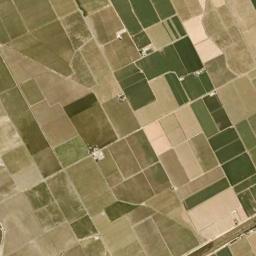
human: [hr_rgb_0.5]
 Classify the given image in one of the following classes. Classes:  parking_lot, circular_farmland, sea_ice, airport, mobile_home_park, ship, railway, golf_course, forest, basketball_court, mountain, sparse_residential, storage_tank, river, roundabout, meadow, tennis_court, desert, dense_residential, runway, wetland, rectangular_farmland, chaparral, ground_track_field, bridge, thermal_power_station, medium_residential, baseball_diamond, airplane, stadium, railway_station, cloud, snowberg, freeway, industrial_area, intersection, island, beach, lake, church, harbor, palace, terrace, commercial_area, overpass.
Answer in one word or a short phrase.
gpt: rectangular_farmland